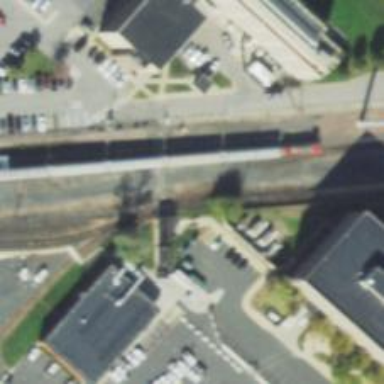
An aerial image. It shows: Rail spur service.